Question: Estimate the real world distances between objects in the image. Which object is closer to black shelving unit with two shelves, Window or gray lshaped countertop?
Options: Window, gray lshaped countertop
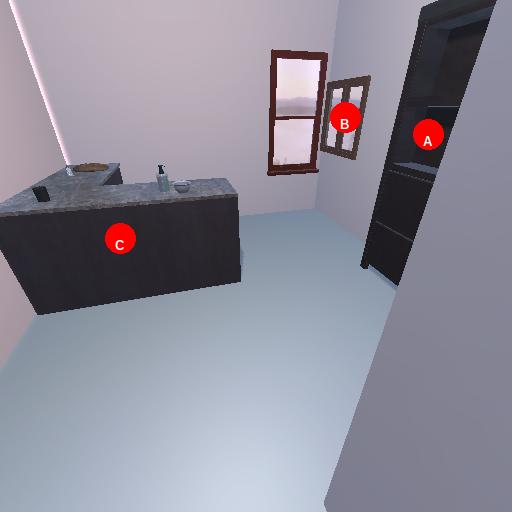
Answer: Window